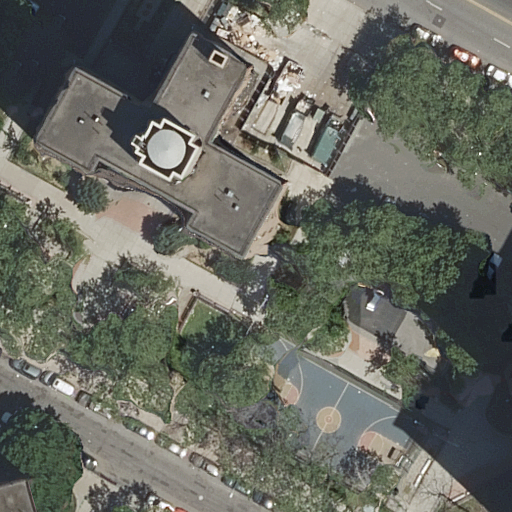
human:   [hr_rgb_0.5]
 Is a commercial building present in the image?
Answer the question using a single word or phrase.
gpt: no

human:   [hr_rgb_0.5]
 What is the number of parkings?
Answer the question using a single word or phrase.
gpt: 2

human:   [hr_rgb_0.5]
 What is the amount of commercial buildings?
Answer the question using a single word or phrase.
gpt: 0

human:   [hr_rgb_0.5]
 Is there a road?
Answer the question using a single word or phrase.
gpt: yes

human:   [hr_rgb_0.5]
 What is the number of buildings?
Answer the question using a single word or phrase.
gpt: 2

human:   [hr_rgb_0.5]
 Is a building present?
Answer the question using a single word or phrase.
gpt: yes

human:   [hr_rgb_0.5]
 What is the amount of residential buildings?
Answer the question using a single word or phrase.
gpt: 2

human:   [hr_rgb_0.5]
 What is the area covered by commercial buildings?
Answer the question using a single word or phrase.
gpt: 0m2

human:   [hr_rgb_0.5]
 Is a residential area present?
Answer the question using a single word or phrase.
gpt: yes

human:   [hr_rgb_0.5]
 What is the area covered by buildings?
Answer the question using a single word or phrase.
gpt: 992m2

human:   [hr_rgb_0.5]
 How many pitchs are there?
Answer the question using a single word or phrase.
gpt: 1

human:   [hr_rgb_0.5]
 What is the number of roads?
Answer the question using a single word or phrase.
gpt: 13

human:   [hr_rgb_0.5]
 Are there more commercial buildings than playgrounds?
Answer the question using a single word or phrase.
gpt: no

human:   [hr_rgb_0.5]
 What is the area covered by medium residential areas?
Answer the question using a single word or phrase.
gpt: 0m2

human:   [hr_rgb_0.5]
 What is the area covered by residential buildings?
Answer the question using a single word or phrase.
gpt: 992m2

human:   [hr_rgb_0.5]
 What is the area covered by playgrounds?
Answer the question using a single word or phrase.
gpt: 846m2

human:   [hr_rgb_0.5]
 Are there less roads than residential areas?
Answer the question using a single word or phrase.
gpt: no

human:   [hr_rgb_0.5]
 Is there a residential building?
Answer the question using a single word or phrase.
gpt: yes

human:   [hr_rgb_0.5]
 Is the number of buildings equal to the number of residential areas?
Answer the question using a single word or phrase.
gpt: yes

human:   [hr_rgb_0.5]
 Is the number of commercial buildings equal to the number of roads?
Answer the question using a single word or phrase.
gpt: no

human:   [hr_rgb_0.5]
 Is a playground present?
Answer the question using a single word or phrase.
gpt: yes

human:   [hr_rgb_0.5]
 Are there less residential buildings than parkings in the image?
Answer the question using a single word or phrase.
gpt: no

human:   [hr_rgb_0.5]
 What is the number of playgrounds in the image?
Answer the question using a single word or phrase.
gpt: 2

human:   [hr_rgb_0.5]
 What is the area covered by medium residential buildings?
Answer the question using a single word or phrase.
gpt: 0m2

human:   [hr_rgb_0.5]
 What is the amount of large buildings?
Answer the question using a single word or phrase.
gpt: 1

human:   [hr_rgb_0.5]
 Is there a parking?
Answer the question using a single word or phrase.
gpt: yes

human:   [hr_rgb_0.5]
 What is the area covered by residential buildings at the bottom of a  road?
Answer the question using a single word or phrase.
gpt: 992m2

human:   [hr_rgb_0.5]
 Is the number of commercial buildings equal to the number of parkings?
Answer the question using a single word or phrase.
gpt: no

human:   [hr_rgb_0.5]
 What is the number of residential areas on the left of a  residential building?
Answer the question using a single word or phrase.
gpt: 1

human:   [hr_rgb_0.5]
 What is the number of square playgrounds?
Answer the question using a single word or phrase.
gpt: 0

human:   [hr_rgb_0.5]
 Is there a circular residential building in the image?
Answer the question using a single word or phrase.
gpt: no

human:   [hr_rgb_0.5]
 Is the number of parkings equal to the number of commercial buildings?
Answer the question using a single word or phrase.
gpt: no

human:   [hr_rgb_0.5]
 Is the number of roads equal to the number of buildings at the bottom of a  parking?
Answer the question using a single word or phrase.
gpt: no

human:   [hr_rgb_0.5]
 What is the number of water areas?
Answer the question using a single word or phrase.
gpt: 0

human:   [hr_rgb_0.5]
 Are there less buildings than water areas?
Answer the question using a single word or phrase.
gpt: no

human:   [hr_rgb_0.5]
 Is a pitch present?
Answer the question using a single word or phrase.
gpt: yes

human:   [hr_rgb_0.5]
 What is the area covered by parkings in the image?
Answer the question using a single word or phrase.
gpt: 1773m2

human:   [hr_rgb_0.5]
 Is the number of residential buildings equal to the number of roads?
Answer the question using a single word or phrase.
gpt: no

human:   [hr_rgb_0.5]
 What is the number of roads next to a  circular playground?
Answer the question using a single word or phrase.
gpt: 0

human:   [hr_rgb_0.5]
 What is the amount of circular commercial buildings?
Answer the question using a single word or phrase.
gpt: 0

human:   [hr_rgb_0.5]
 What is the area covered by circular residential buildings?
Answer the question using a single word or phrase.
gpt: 0m2

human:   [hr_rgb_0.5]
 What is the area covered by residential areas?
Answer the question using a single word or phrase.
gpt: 12823m2

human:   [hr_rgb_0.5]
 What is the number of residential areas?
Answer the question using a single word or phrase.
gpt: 2

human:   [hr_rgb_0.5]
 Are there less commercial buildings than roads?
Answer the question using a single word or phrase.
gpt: yes

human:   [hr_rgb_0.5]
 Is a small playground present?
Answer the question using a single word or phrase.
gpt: no

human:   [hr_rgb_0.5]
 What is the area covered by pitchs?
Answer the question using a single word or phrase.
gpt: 578m2

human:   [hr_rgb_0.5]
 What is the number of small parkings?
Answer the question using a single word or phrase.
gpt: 0

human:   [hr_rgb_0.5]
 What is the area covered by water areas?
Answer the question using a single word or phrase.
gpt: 0m2

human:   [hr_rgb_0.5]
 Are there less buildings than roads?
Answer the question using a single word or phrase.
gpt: yes

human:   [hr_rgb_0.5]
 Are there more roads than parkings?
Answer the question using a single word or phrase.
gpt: yes

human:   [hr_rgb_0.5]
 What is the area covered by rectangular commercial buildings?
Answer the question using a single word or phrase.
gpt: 0m2

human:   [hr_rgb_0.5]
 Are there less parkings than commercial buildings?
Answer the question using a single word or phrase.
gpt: no

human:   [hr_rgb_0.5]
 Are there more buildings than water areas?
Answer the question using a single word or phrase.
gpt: yes

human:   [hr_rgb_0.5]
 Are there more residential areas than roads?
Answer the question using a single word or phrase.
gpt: no

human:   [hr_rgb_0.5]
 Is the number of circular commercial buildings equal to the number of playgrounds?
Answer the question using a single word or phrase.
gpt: no

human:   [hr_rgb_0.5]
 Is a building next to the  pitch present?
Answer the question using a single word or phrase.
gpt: yes

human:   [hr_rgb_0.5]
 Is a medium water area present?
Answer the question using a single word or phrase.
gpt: no

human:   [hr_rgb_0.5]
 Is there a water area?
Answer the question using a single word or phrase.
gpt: no

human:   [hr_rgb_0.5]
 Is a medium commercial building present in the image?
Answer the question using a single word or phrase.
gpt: no

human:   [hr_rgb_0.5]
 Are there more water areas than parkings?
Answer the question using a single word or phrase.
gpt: no

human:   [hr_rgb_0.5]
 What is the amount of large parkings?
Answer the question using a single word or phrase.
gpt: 2

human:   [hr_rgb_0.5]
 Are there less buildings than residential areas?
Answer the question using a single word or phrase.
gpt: no

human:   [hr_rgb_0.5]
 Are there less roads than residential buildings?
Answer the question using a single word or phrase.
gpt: no

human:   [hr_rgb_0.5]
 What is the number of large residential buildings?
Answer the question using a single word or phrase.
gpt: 1